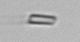
Label: fiber